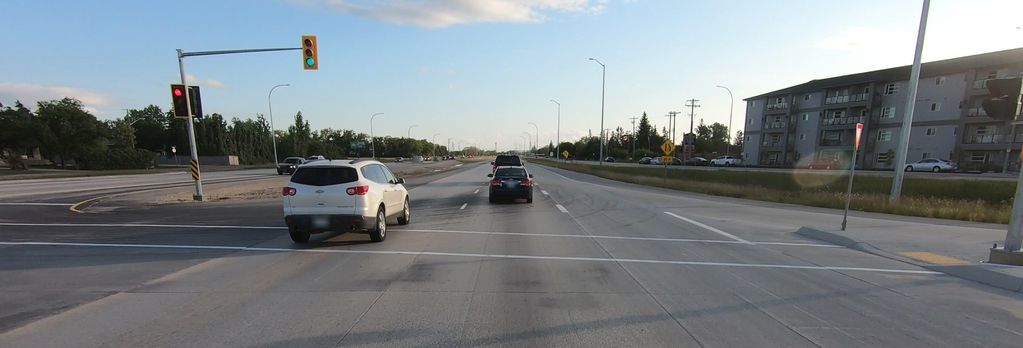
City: winnipeg